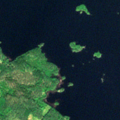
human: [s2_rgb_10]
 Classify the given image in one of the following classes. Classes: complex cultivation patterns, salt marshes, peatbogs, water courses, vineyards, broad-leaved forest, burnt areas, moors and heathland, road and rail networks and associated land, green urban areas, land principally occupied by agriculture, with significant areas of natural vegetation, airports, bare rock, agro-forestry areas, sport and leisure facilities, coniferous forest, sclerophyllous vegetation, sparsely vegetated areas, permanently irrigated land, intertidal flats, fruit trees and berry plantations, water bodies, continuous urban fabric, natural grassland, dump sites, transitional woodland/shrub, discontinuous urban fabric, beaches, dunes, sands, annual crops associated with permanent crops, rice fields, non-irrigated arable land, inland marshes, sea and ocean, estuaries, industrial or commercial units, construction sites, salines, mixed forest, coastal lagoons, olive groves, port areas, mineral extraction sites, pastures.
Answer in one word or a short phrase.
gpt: broad-leaved forest, mixed forest, water bodies